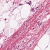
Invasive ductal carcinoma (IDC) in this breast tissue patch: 0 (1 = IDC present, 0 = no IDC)